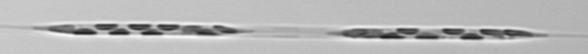
Label: Rhizosolenia